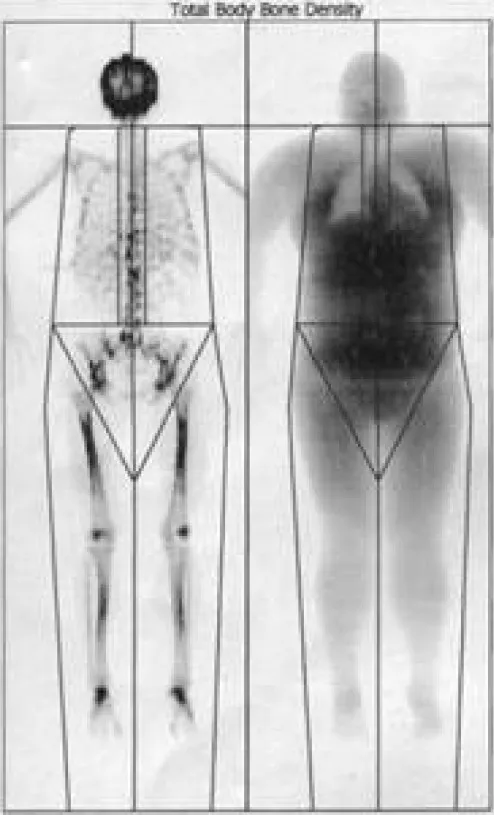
DEXA body composition analysis. Patient 2. Height/Weight: 167 cm/120 kg. Sex/Etnic: Female/White. Total region = 1,158 g/cm2 BMD1.
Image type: radiology (spect)